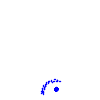
Particle: electron